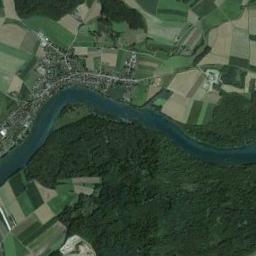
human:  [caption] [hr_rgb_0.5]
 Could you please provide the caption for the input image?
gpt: Many trees are around the river .

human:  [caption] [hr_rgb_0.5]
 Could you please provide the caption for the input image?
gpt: The deep blue river is between some fields and a forest and a residential area is next to the river .

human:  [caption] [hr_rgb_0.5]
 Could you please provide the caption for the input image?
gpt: The river goes through farmland and trees .

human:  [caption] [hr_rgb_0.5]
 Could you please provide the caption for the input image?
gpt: A crooked turquoise river with prosperous cities and green forests on both sides, Green and tan mixed fields .

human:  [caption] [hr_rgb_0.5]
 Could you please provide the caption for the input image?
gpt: There are many farmlands and a green forest near the river .